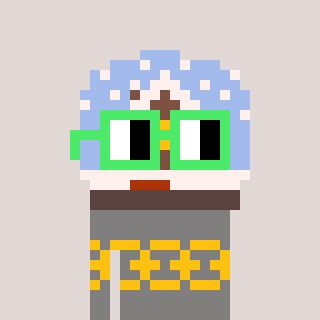
a pixel art character with square light green glasses, a snow globe-shaped head and a bluegrey-colored body on a warm background